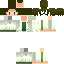
A male human skin with pale skin, wearing brown bald dressed in a green_skin tshirt and brown pants, featuring a closed mouth.